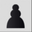
Piece: bP